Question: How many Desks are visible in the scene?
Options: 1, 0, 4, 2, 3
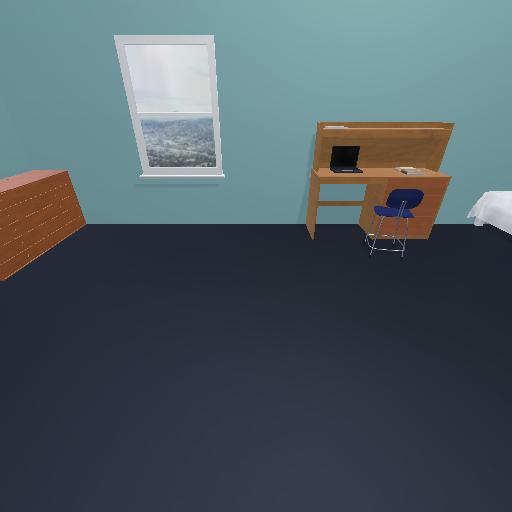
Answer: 1